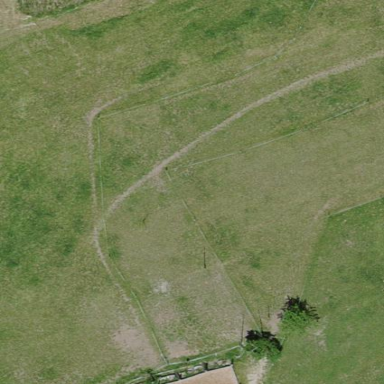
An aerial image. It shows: Fence surrounding meadow.